Question: I'm using Django's 'TabularInline' admin view to edit category objects related to a main topic object, as shown here:

Is there a way to show the rendered names of the objects ("General Questions", "Media Handling and Margins", etc. in this example), creating a custom admin template? In other words, I just want to show a clean grid of input fields.
I found the relevant rendering code <URL>, at this fragment:
'''
...
<td class="original">
{% if inline_admin_form.original or inline_admin_form.show_url %}<p>
{% if inline_admin_form.original %} {{ inline_admin_form.original }}{% endif %}
{% if inline_admin_form.show_url %}<a href="../../../r/{{ inline_admin_form.original_content_type_id }}/{{ inline_admin_form.original.id }}/">{% trans "View on site" %}</a>{% endif %}
</p>{% endif %}
...
'''
Is there a short, clever way to omit the '{{ inline_admin_form.original }}' or have it return Null?
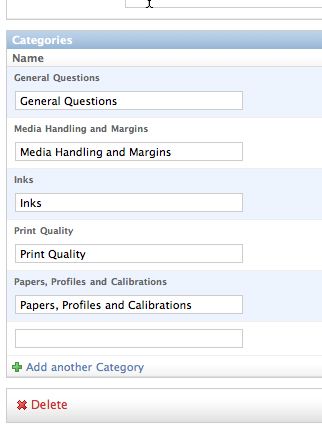
Answer: I thought I'd chime in that editing your template is going to be the easiest.
I tried iterating over the formsets in 'render_change_form' but unfortunately, the major problem is that 'InlineAdminForm's are constructed dynamically upon iteration in the template so you can't just set 'inlineadminform.original = None' or modify the context.
They don't even exist until assigned a variable in the template.
'''
# InlineAdminFormset
def __iter__(self):
for form, original in zip(self.formset.initial_forms, self.formset.get_queryset()):
yield InlineAdminForm(self.formset, form, self.fieldsets,
self.opts.prepopulated_fields, original, self.readonly_fields,
model_admin=self.model_admin)
'''
and the only easily non-hackishly accessible hook we have there is overriding 'InlineAdminFormset.formset.get_queryset()' which breaks other things.
Can I <URL> nobody should ever really look at but works and makes me crack up laughing? I owe you one payne. Hope I can get to sleep tonight.